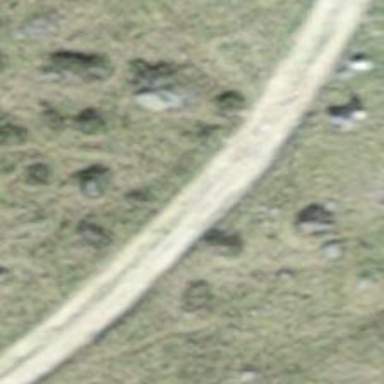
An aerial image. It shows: Grass track road with grade 5 tracktype.